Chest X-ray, AP view. Patient: 21 years old, sex M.
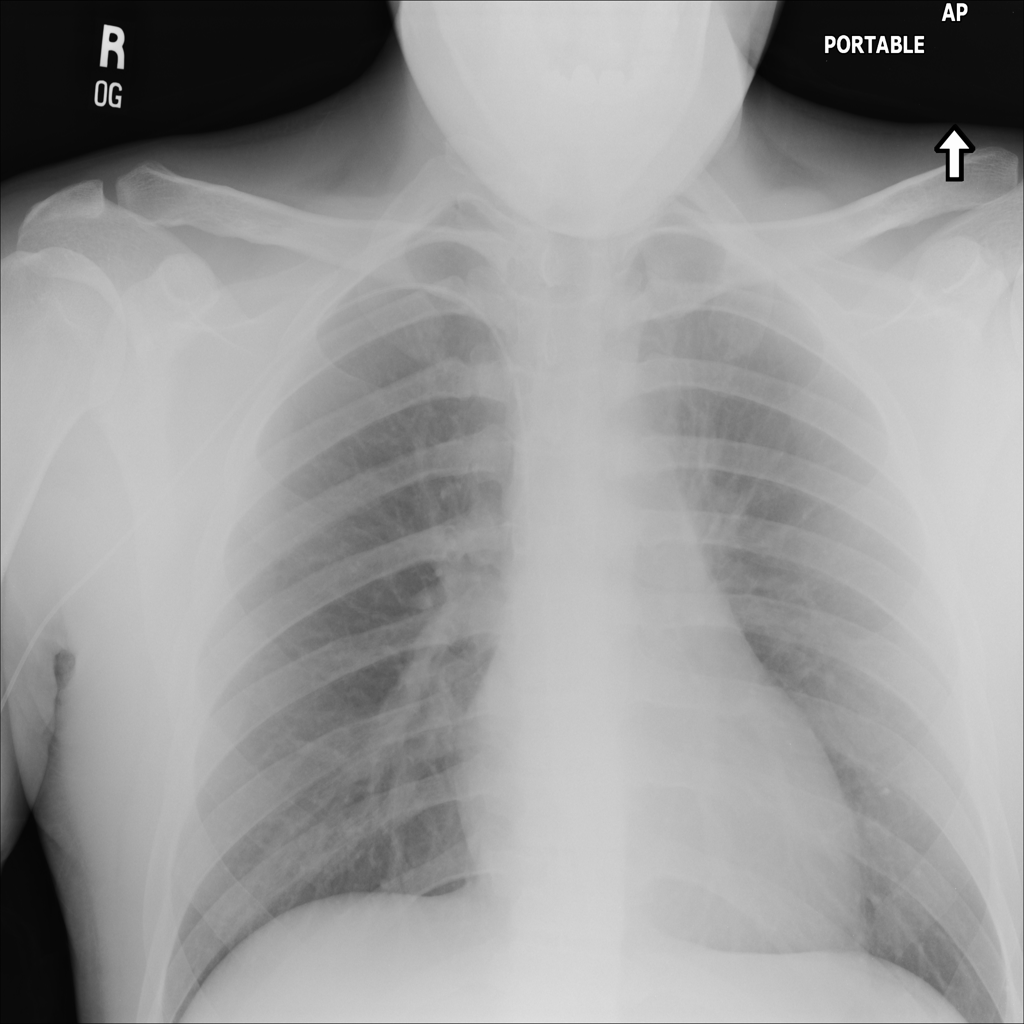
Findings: No Finding